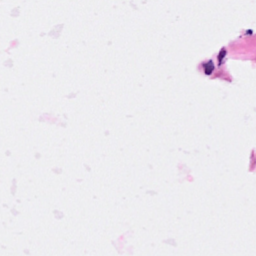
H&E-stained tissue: Breast